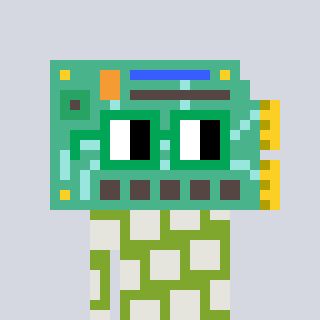
a pixel art character with square green glasses, a chipboard-shaped head and a slimegreen-colored body on a cool background